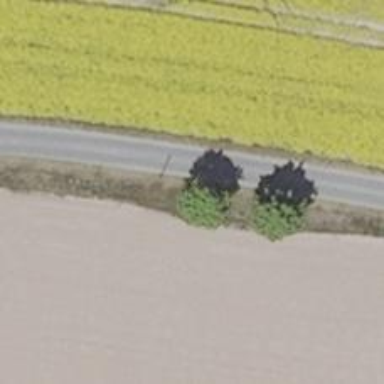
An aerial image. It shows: Deciduous broadleaved tree.